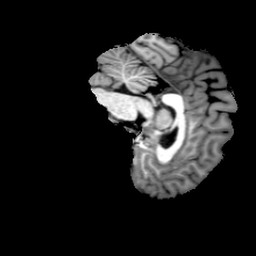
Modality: T1w
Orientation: sagittal
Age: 19
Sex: female
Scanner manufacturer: philips
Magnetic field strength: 3 T
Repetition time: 0.0082 s
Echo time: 0.0037 s